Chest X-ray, PA view. Patient: 51 years old, sex F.
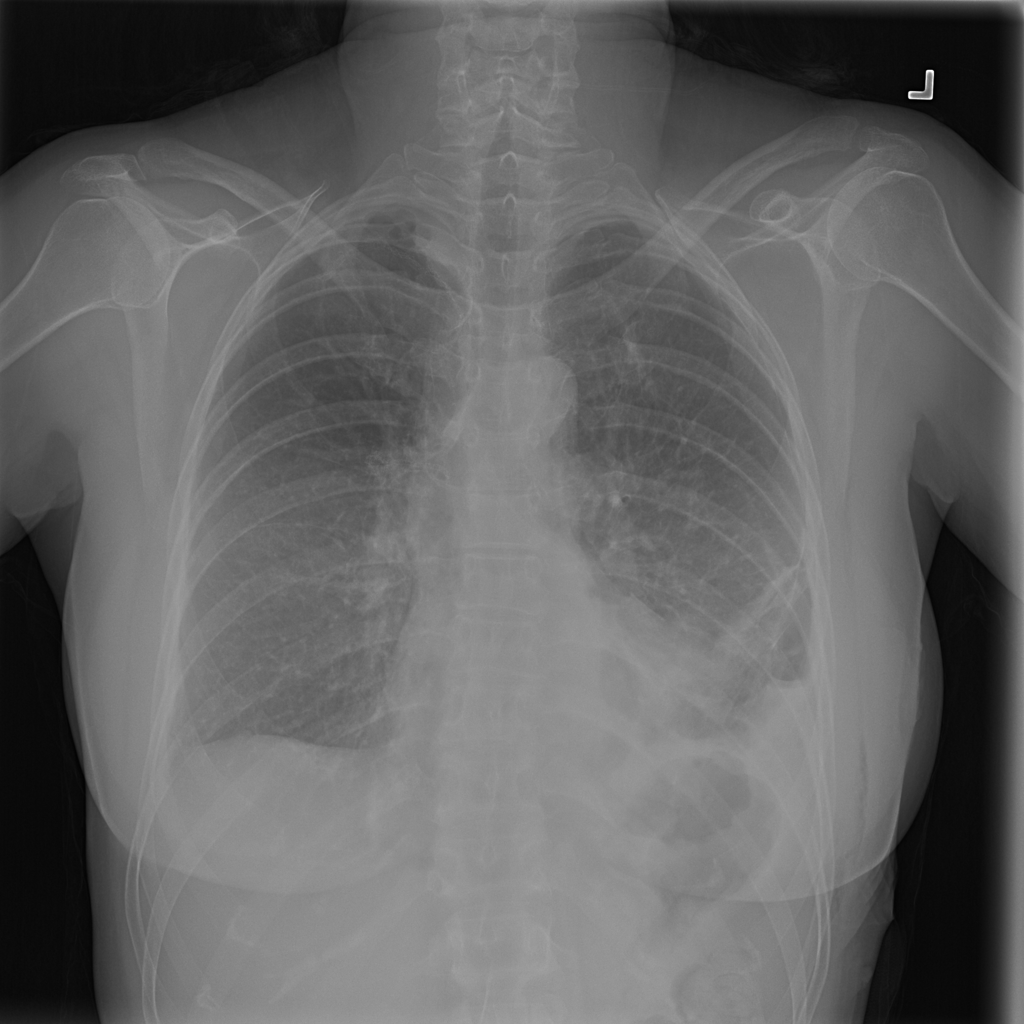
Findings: Atelectasis, Infiltration, Pneumothorax